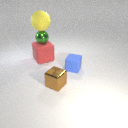
small blue rubber cube behind small brown metal cube